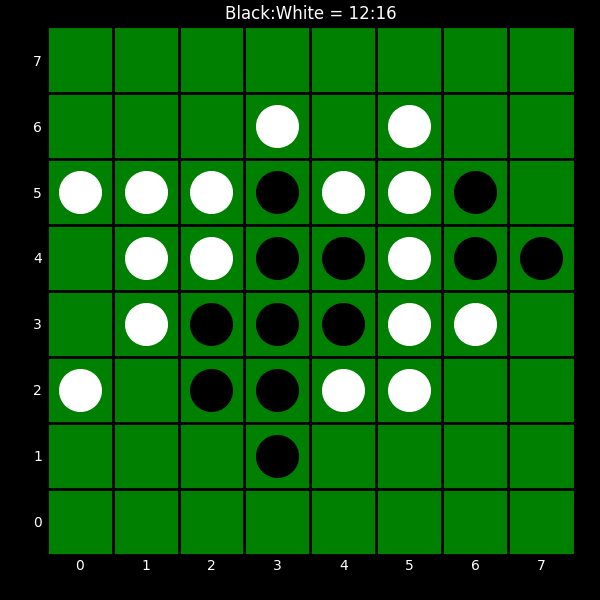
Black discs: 12
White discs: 16